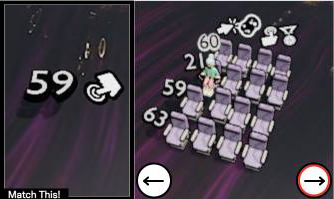
Task: seats
Answer: no